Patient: sex F, age 62
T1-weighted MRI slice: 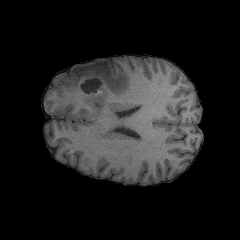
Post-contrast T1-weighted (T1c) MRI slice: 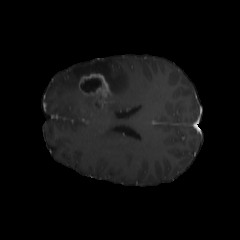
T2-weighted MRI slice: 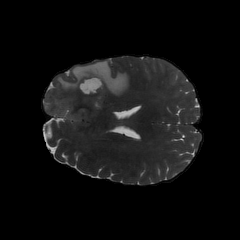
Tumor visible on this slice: yes
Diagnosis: Glioblastoma, IDH-wildtype
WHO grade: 4